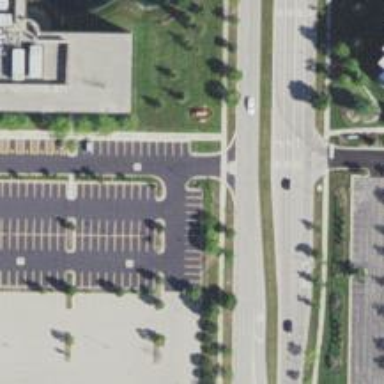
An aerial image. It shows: Secondary road with asphalt surface.